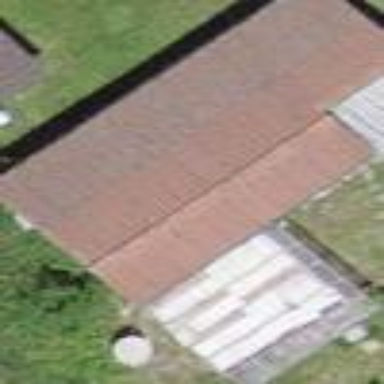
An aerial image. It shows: Shed.